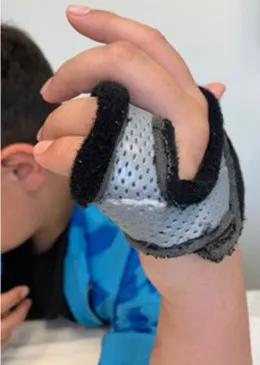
Examples of the two splints for ulnar nerve injury. Pictures of the two static splints designed to prevent hand clawing.
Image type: medical_photograph (other_medical_photograph)